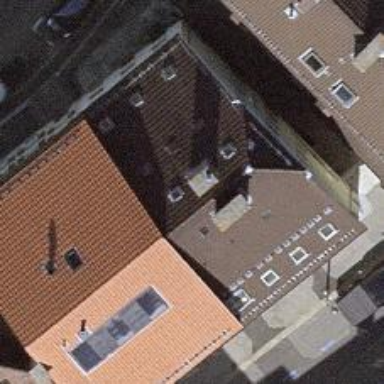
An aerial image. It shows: Restaurant.